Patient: sex M, age 75
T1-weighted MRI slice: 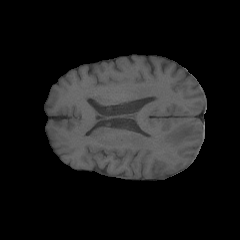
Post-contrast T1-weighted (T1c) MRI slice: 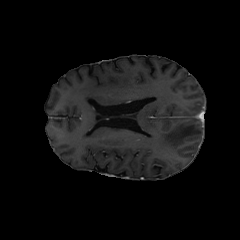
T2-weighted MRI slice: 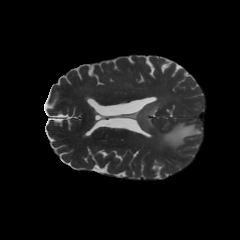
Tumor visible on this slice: yes
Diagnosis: Glioblastoma, IDH-wildtype
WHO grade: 4